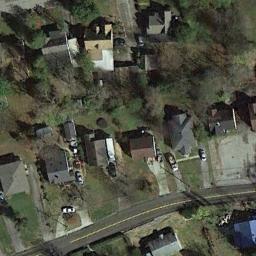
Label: medium_residential